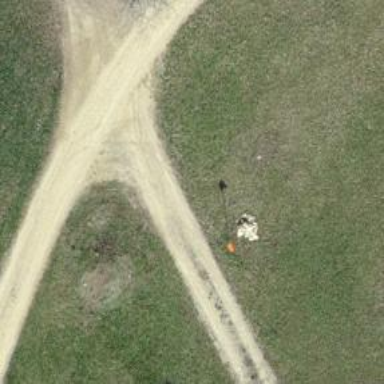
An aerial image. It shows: Aerial marker.